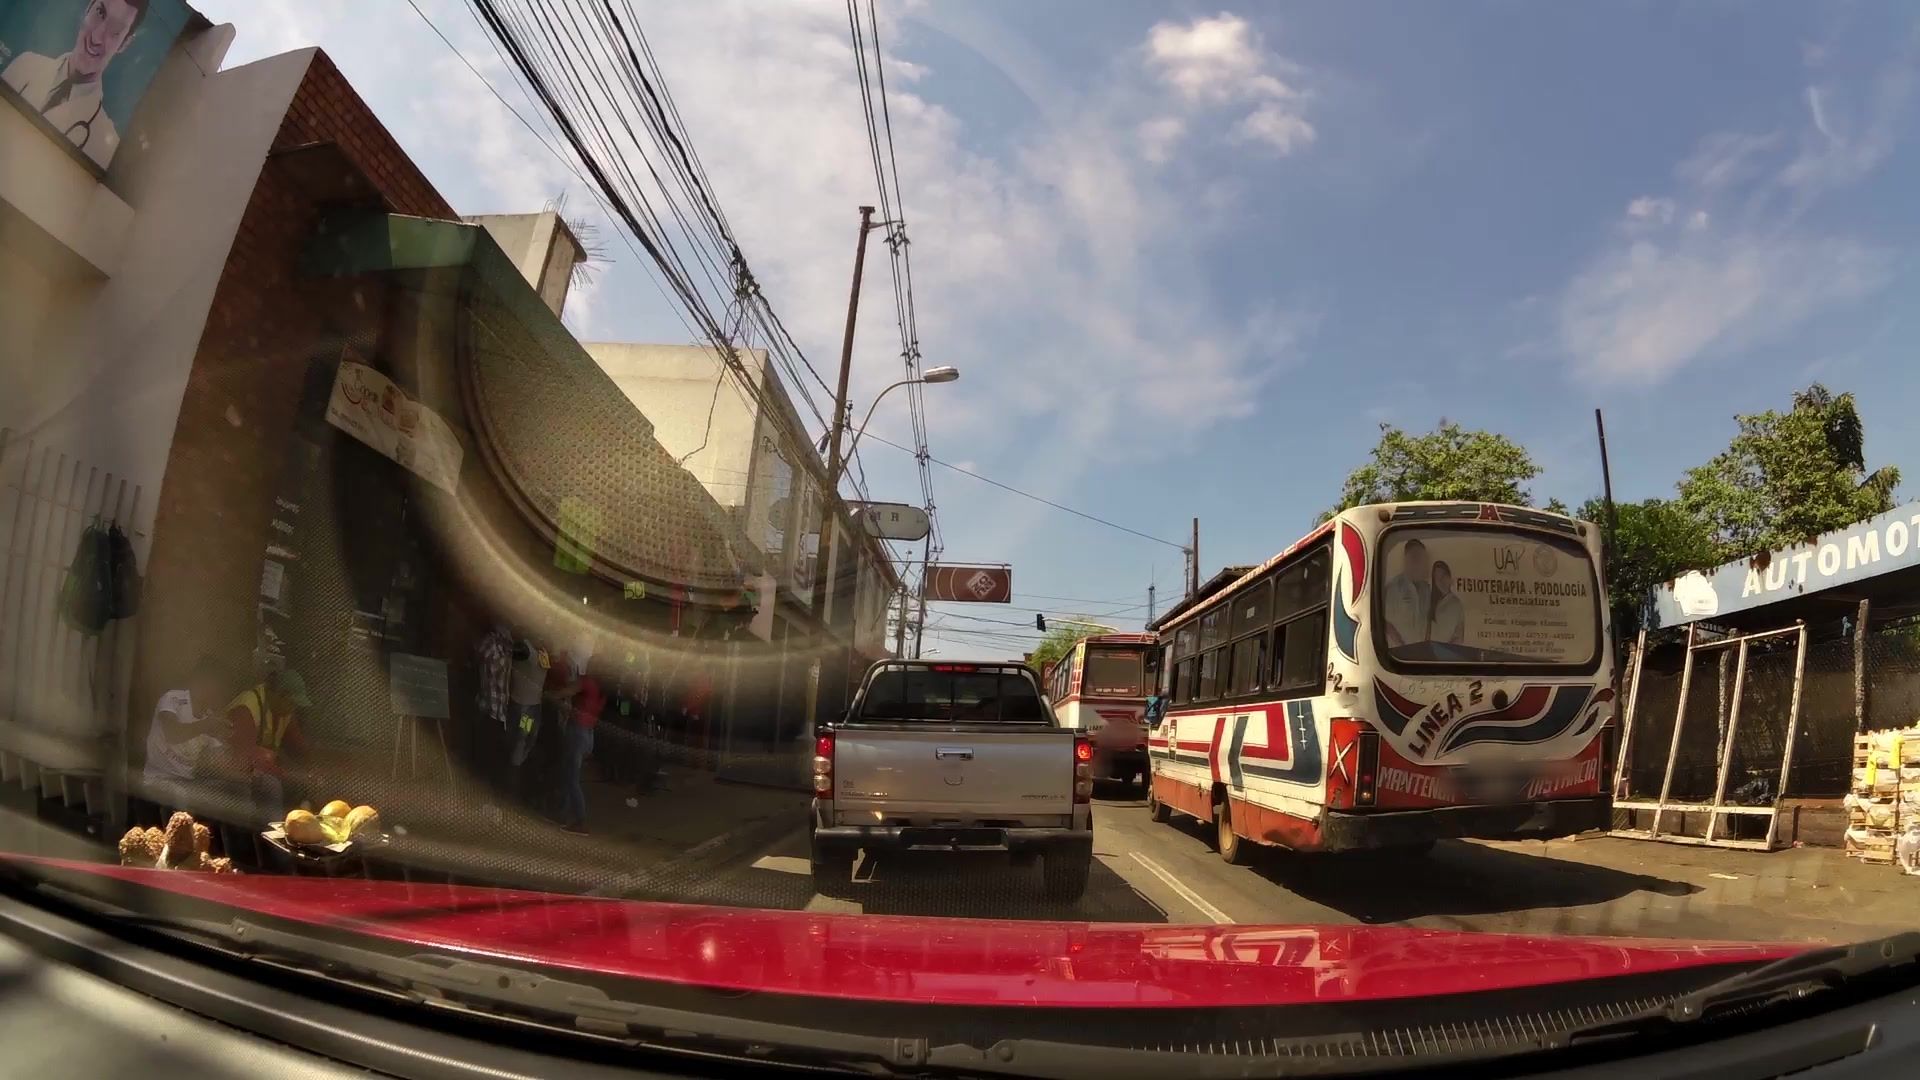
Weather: clear
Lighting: day
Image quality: good
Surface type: driving surface
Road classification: trunk
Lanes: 2.0
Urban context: urban centre
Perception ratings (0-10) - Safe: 2.2, Lively: 5.96, Beautiful: 4.99, Boring: 3.54, Depressing: 7, Wealthy: 1.1